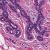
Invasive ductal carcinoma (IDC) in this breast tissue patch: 0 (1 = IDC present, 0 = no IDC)